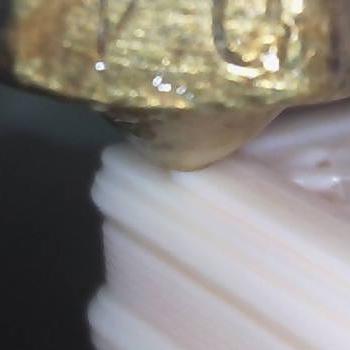
Flow rate: 112%